Field crop: tomato
Growth stage: 1
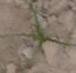
Species: cyperus